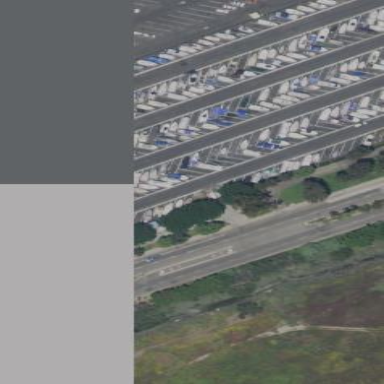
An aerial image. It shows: Boat storage area.